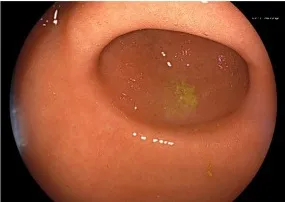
(B) Atrophy of the fundus and corpus was not observed. None of the findings were suggestive of H. Pylori, such as diffuse redness, mucosal swelling, patchy redness, enlarged fold, foveolar-hyperplastic polyp, nodularity, and xanthoma.
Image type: endoscopy (gi_endoscopy)